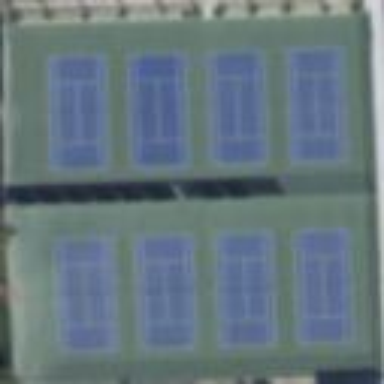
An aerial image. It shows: Tennis court on pitch.